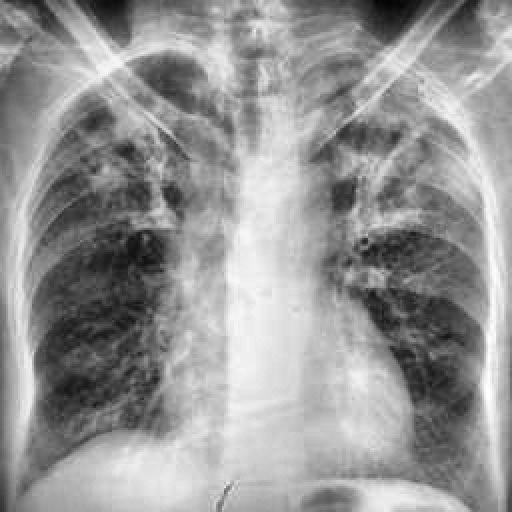
Finding: TUBERCULOSIS